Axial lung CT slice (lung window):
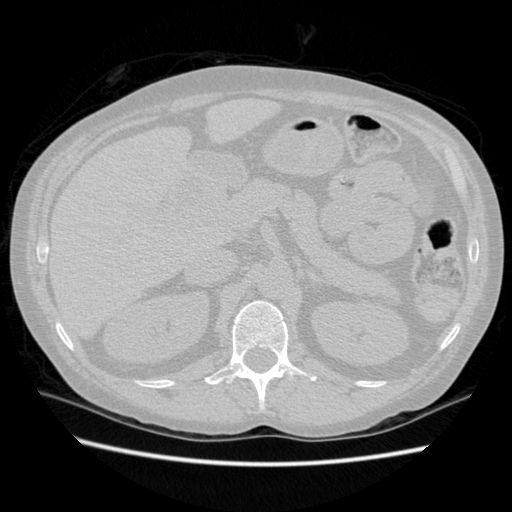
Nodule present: no